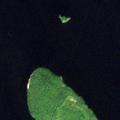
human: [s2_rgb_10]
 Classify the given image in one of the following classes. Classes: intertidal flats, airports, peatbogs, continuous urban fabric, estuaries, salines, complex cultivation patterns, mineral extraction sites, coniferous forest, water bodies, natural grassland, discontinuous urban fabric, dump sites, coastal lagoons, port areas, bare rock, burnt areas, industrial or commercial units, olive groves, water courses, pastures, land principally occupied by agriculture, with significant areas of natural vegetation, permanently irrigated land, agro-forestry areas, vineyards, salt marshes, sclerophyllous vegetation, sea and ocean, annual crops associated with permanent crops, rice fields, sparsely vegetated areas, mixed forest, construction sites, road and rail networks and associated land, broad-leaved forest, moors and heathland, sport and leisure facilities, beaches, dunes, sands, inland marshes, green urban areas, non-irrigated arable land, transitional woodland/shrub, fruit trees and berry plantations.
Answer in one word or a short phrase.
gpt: coniferous forest, water bodies